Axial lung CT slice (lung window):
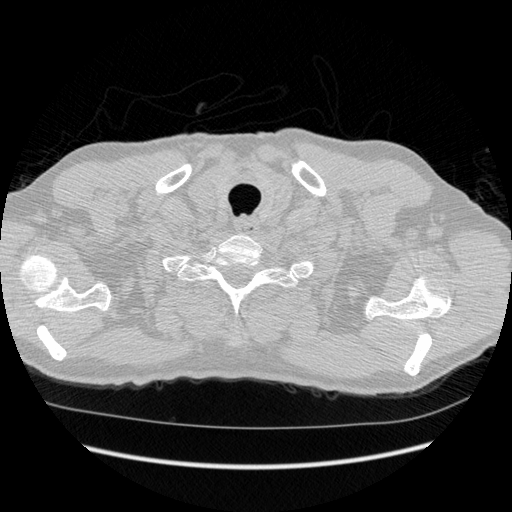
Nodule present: no